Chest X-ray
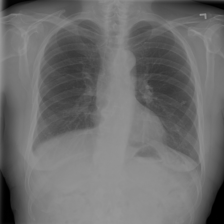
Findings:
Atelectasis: negative
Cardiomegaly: negative
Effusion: negative
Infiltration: negative
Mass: negative
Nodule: positive
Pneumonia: negative
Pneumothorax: negative
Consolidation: negative
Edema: negative
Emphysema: negative
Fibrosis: positive
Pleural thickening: negative
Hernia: negative